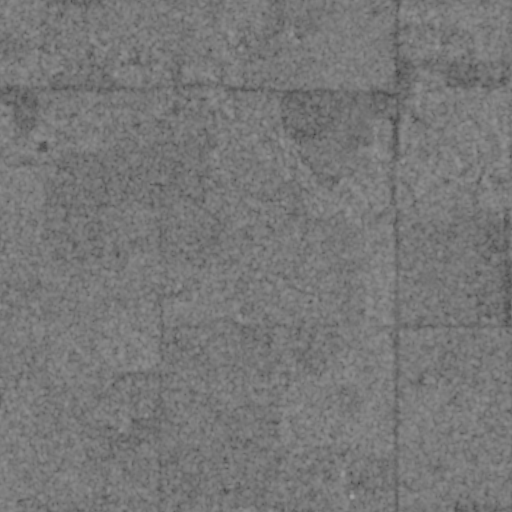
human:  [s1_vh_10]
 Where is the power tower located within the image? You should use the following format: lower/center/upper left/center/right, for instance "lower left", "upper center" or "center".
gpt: The power tower is located in the upper center of the image.
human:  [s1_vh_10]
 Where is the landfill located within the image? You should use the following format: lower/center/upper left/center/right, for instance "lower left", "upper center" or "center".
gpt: There is no landfill in the image.

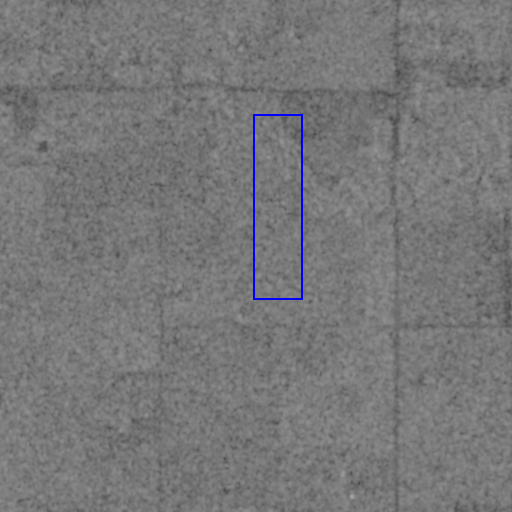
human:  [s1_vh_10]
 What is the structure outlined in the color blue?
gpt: There is no blue outline.
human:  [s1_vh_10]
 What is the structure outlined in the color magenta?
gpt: There is no structure outlined in magenta.